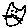
Label: cat